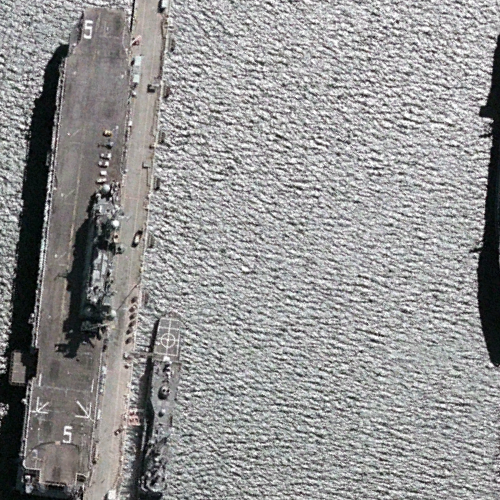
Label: assault